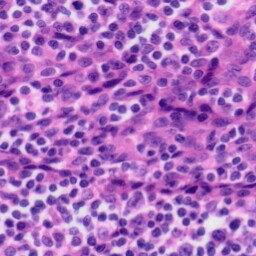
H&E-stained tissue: Tonsil